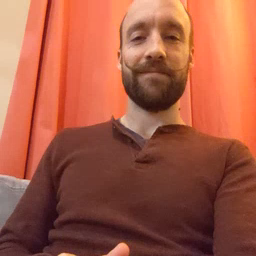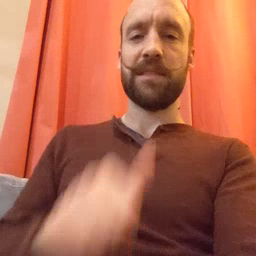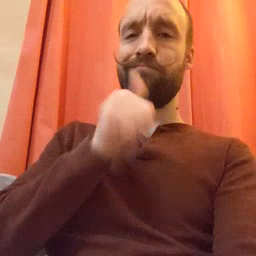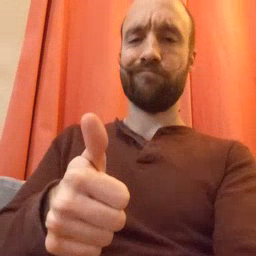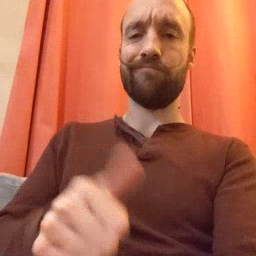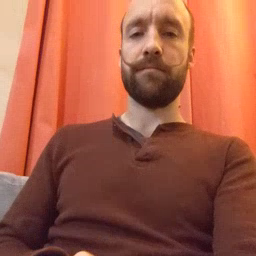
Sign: not